Электрические заряды равномерно распределены по длинному тонкому изолированному стержню $AB$ (см. рис).
Покажите, что в произвольной точке $C$ электрическое поле стержня $E$ направлено по биссектрисе угла $ACB$.
Используя результат, определите направление и величину напряженности электрического поля в плоскости, которая перпендикулярна длинному заряженному стержню и содержит одну из конечных точек стержня.
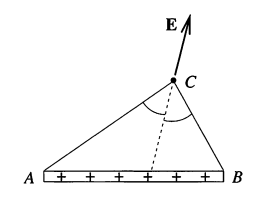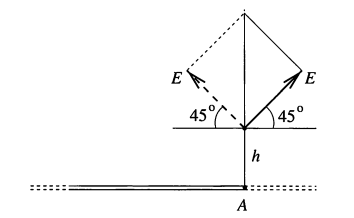
Покажите, что в произвольной точке $C$ электрическое поле стержня $E$ направлено по биссектрисе угла $ACB$.

Используя результат, определите направление и величину напряженности электрического поля в плоскости, которая перпендикулярна длинному заряженному стержню и содержит одну из конечных точек стержня.
Ответ: $$ E=\frac{\sqrt{2}}{4 \pi \varepsilon_{0}} \frac{\sigma}{h} $$
Темы:
T, Электростатика, Напряженность, Электромагнетизм, Расчет полей, 200 задач